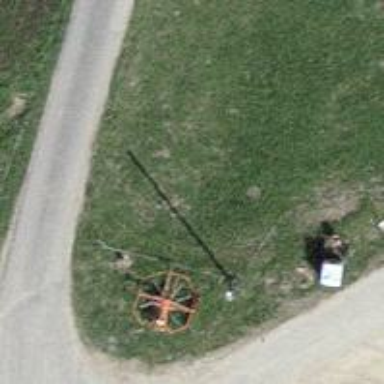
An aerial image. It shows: Power pole.